Question: I'm trying to have pure HTML text rotated vertically and be sided with horizontal HTML text.
Here's a example image of what I want to do. Can someone give me an idea of how to do this?

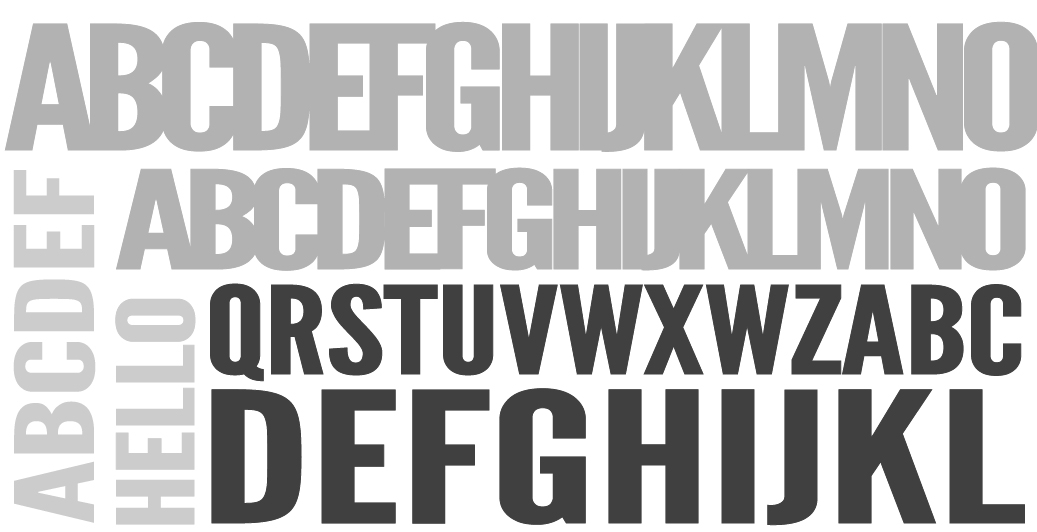
Answer: I have had a go at getting something like this to work. Have a look at the result here at <URL>.
I'm using a container 'div' which is <URL>.
Inside this container 'div' I have set all 'div''s to be absolutely positioned. To get the positioning of the rotated 'div''s right I have set them to stick to the left bottom corner first, set their 'transform-origin' to '0 0' and then rotated them '-90' degrees using 'transform: rotate(-90deg);', then I have moved the second rotated 'div' along a little by setting its 'left' property.
I'm using 'em''s for positioning to ensure the position of the 'div''s changes depending on the size of their font.
I'm using a jQuery plugin named <URL> to tune the 'div''s 'font-size' properties.
I've used 'transform: scale();' to stretch some of the 'div''s contents.
You'll find it will take a little tuning of the <URL> plugin settings, the 'em' values of the 'div''s 'top' and 'left' properties and the scaling to make your texts fit. But once you've got it right it will scale beautifully when changing the width of the container 'div'.
If you want to change the aspect ratio of the container, you'd have to create your own transparent image with the right aspect ratio.
'''
<div>
<div class="container">
<div>ABCDEFGHIJKLMNO</div>
<div>ABCDEF</div>
<div>ABCDEFGHIJKLMNO</div>
<div>HELLO</div>
<div>QRSTUVWXWZABC</div>
<div>DEFGHIJKL</div>
</div>
<img src="https://dl.dropboxusercontent.com/u/<PHONE>/threebytwo.png" />
</div>
'''
'''
html, body {
width:100%;
height: 100%;
font-family:"Arial Black", "Arial Bold", Gadget, sans-serif;
}
body > div {
position: relative;
}
img {
display: block;
width: 100%;
}
div.container {
position: absolute;
top: 0px;
bottom: 0px;
left: 0px;
right: 0px;
border: 1px dashed black;
overflow: hidden;
}
div.container > div {
width: 100%;
position: absolute;
line-height: 1em;
background-color: #FFF;
}
div.container > div:nth-child(even) {
-webkit-transform:rotate(-90deg);
-webkit-transform-origin: 0 0;
transform:rotate(-90deg);
transform-origin: 0 0;
-moz-transform:rotate(-90deg);
-moz-transform-origin: 0 0;
bottom: -1em;
}
div.container > div:nth-child(odd) {
z-index: 1;
}
div:nth-child(3) {
top: 1.1em;
left: 1.6em;
}
div.container > div:nth-child(4) {
left: 1em;
}
div.container > div:nth-child(5) {
-webkit-transform: scale(1, 2);
-moz-transform: scale(1, 2);
transform: scale(1, 2);
top: 2.8em;
left: 3.8em;
}
div.container > div:last-child {
-webkit-transform: rotate(0deg) scale(1, 2);
-moz-transform: rotate(0deg) scale(1, 2);
transform: rotate(0deg) scale(1, 2);
top: 2.3em;
left: 2.3em;
}
'''
'''
$(function () {
$("div.container > div:nth-child(1)").fitText(1.15);
$("div.container > div:nth-child(2)").fitText(0.8);
$("div.container > div:nth-child(3)").fitText(1.31);
$("div.container > div:nth-child(4)").fitText(0.75);
$("div.container > div:nth-child(5)").fitText(1.46);
$("div.container > div:nth-child(6)").fitText(0.9);
})
'''